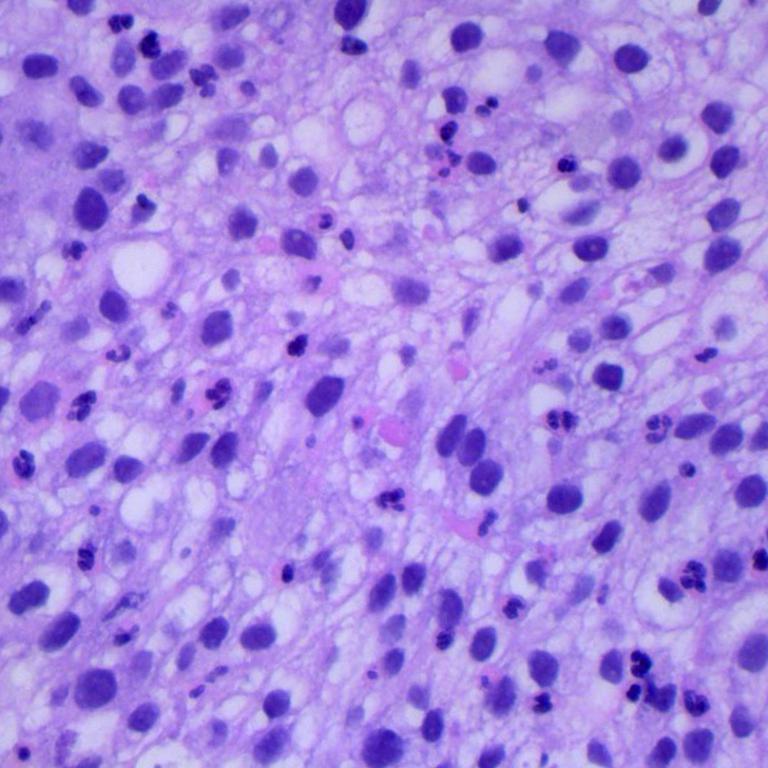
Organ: lung
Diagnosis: squamous carcinomas